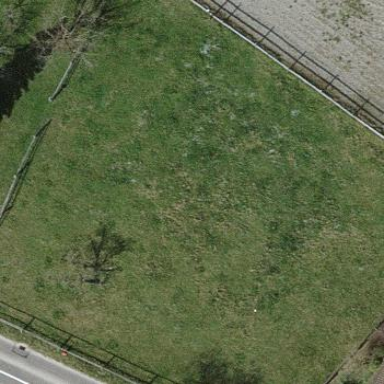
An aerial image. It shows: Fence surrounding meadow.